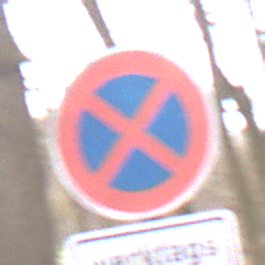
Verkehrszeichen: AbsolutesHalteverbot
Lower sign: ZeitangabenMitBeschraenkungAufWochentage7
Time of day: MorningAfternoon
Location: Outdoor (Nature)
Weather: Overcast
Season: Autumn
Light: Natural